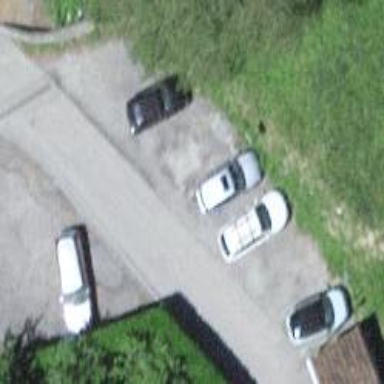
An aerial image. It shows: Parking area with gravel surface.